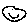
Label: smiley face